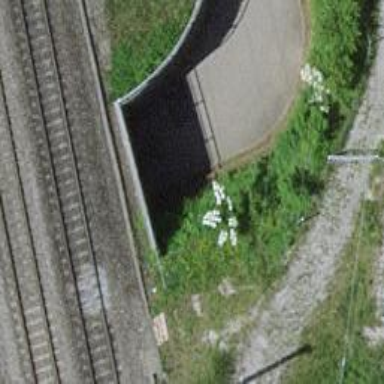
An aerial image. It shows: Cycleway running through tunnel with asphalt surface.